Question: 'GridView' is going out of page... it goes further out in edit mode... here's the code for the gridview :
How do I get it to stay within the page (even in edit mode)...
'''
<asp:GridView ID="GridView1" runat="server" AutoGenerateColumns="False"
AutoGenerateEditButton="True" DataKeyNames="EmployeeID" Visible="False"
Width="900px">
<Columns>
<asp:TemplateField HeaderText="EmployeeID" SortExpression="EmployeeID">
<EditItemTemplate>
<asp:Label ID="Label1" runat="server" Text='<%# Eval("EmployeeID") %>'></asp:Label>
</EditItemTemplate>
<ItemTemplate>
<asp:Label ID="Label1" runat="server" Text='<%# Bind("EmployeeID") %>'></asp:Label>
</ItemTemplate>
</asp:TemplateField>
<asp:TemplateField HeaderText="FirstName" SortExpression="FirstName">
<EditItemTemplate>
<asp:TextBox ID="TextBox1" runat="server" Text='<%# Bind("FirstName") %>'></asp:TextBox>
</EditItemTemplate>
<ItemTemplate>
<asp:Label ID="Label2" runat="server" Text='<%# Bind("FirstName") %>'></asp:Label>
</ItemTemplate>
</asp:TemplateField>
<asp:TemplateField HeaderText="LastName" SortExpression="LastName">
<EditItemTemplate>
<asp:TextBox ID="TextBox2" runat="server" Text='<%# Bind("LastName") %>'></asp:TextBox>
</EditItemTemplate>
<ItemTemplate>
<asp:Label ID="Label3" runat="server" Text='<%# Bind("LastName") %>'></asp:Label>
</ItemTemplate>
</asp:TemplateField>
<asp:TemplateField HeaderText="DOB" SortExpression="DOB">
<EditItemTemplate>
<asp:TextBox ID="TextBox3" runat="server" Text='<%# Bind("DOB") %>'></asp:TextBox>
</EditItemTemplate>
<ItemTemplate>
<asp:Label ID="Label4" runat="server" Text='<%# Bind("DOB") %>'></asp:Label>
</ItemTemplate>
</asp:TemplateField>
<asp:TemplateField HeaderText="Address" SortExpression="Address">
<EditItemTemplate>
<asp:TextBox ID="TextBox4" runat="server" Text='<%# Bind("Address") %>'></asp:TextBox>
</EditItemTemplate>
<ItemTemplate>
<asp:Label ID="Label5" runat="server" Text='<%# Bind("Address") %>'></asp:Label>
</ItemTemplate>
</asp:TemplateField>
<asp:TemplateField HeaderText="ContactNo" SortExpression="ContactNo">
<EditItemTemplate>
<asp:TextBox ID="TextBox5" runat="server" Text='<%# Bind("ContactNo") %>'></asp:TextBox>
</EditItemTemplate>
<ItemTemplate>
<asp:Label ID="Label6" runat="server" Text='<%# Bind("ContactNo") %>'></asp:Label>
</ItemTemplate>
</asp:TemplateField>
<asp:TemplateField HeaderText="EmailID" SortExpression="EmailID">
<EditItemTemplate>
<asp:TextBox ID="TextBox6" runat="server" Text='<%# Bind("EmailID") %>'></asp:TextBox>
</EditItemTemplate>
<ItemTemplate>
<asp:Label ID="Label7" runat="server" Text='<%# Bind("EmailID") %>'></asp:Label>
</ItemTemplate>
</asp:TemplateField>
<asp:TemplateField HeaderText="DesignationID" SortExpression="DesignationID">
<EditItemTemplate>
<asp:TextBox ID="TextBox7" runat="server" Text='<%# Bind("DesignationID") %>'></asp:TextBox>
</EditItemTemplate>
<ItemTemplate>
<asp:Label ID="Label8" runat="server" Text='<%# Bind("DesignationID") %>'></asp:Label>
</ItemTemplate>
</asp:TemplateField>
<asp:TemplateField HeaderText="Designation" SortExpression="Designation">
<EditItemTemplate>
<asp:TextBox ID="TextBox8" runat="server" Text='<%# Bind("Designation") %>'></asp:TextBox>
</EditItemTemplate>
<ItemTemplate>
<asp:Label ID="Label9" runat="server" Text='<%# Bind("Designation") %>'></asp:Label>
</ItemTemplate>
</asp:TemplateField>
<asp:TemplateField HeaderText="Department" SortExpression="Department">
<EditItemTemplate>
<asp:TextBox ID="TextBox9" runat="server" Text='<%# Bind("Department") %>'></asp:TextBox>
</EditItemTemplate>
<ItemTemplate>
<asp:Label ID="Label10" runat="server" Text='<%# Bind("Department") %>'></asp:Label>
</ItemTemplate>
</asp:TemplateField>
<asp:TemplateField HeaderText="DepartmentID" SortExpression="DepartmentID">
<EditItemTemplate>
<asp:TextBox ID="TextBox10" runat="server" Text='<%# Bind("DepartmentID") %>'></asp:TextBox>
</EditItemTemplate>
<ItemTemplate>
<asp:Label ID="Label11" runat="server" Text='<%# Bind("DepartmentID") %>'></asp:Label>
</ItemTemplate>
</asp:TemplateField>
<asp:TemplateField HeaderText="DOJ" SortExpression="DOJ">
<EditItemTemplate>
<asp:TextBox ID="TextBox11" runat="server" Text='<%# Bind("DOJ") %>'></asp:TextBox>
</EditItemTemplate>
<ItemTemplate>
<asp:Label ID="Label13" runat="server" Text='<%# Bind("DOJ") %>'></asp:Label>
</ItemTemplate>
</asp:TemplateField>
<asp:TemplateField HeaderText="ReportsTo" SortExpression="ReportsTo">
<EditItemTemplate>
<asp:TextBox ID="TextBox12" runat="server" Text='<%# Bind("ReportsTo") %>'></asp:TextBox>
</EditItemTemplate>
<ItemTemplate>
<asp:Label ID="Label12" runat="server" Text='<%# Bind("ReportsTo") %>'></asp:Label>
</ItemTemplate>
</asp:TemplateField>
</Columns>
</asp:GridView>
'''
Here's the screenshot

any suggesstions that might work?
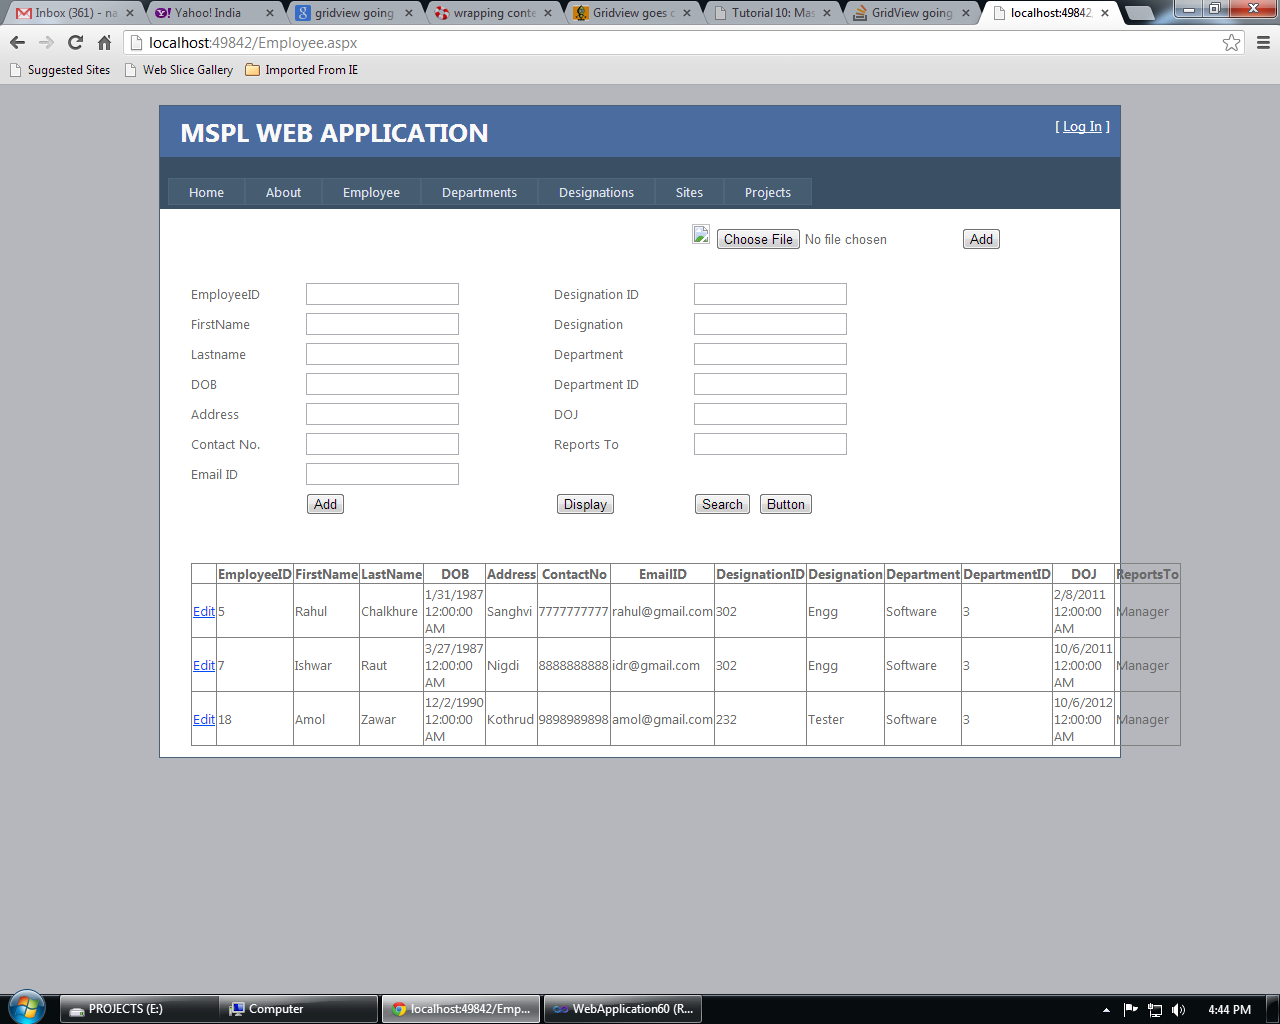
Answer: This is what worked:
'''
<div style="width:90%;overflow:auto">
<asp:GridView ID="GridView1" runat="server" AutoGenerateColumns="False"
AutoGenerateEditButton="True" DataKeyNames="EmployeeID" Visible="False" style="width:100%;overflow:auto"
HorizontalAlign="Center" >
'''
Thnx...